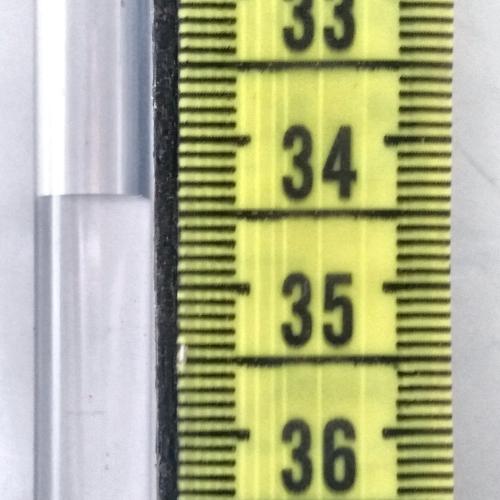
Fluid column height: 34.4 cm